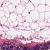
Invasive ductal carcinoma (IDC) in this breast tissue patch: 0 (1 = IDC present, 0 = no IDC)